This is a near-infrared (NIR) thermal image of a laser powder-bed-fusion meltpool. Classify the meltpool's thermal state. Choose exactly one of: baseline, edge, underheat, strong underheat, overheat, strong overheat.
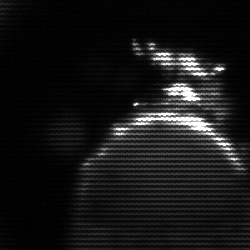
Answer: edge